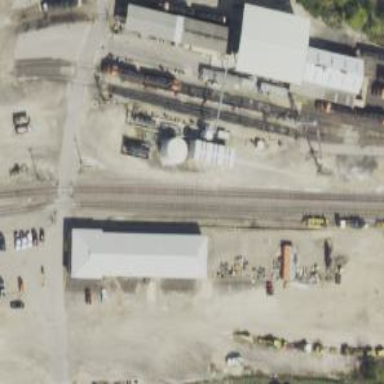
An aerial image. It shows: Rail spur service.